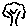
Label: tree